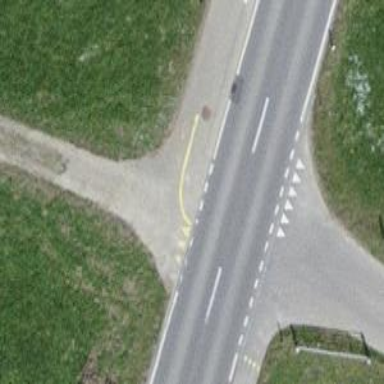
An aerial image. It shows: Unmarked road crossing.